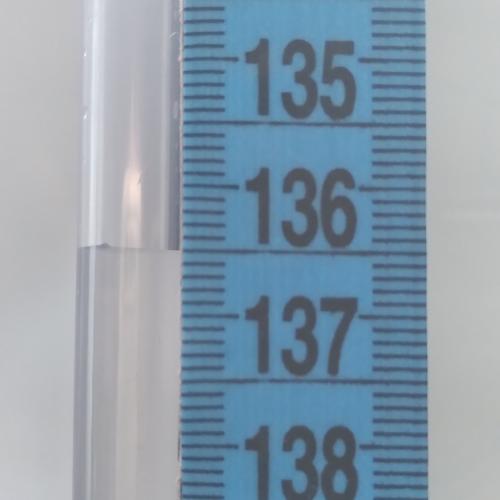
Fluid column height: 136.5 cm